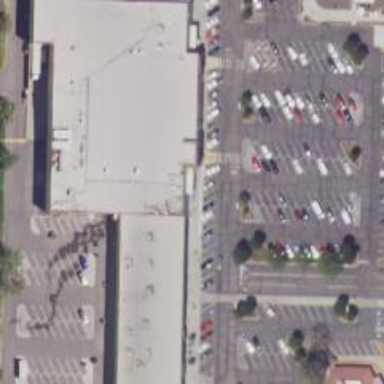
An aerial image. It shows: Supermarket.